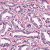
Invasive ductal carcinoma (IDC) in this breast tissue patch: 1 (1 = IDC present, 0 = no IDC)